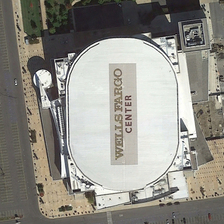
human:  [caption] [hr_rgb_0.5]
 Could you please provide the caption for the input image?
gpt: a white building is surrounded by parking lots .

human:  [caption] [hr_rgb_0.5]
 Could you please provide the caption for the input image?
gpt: a white building is surrounded by parking lots .

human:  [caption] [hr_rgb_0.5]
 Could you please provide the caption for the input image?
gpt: a white building is surrounded by parking lots .

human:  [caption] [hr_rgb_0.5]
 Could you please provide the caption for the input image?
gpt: a white building is surrounded by parking lots .

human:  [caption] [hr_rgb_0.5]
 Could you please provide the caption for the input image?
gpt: a white building is surrounded by parking lots .